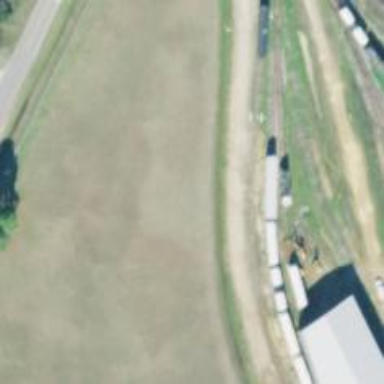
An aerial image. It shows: Railway yard in service.